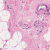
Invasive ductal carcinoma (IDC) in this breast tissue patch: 0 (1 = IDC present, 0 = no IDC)